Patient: sex M, age 46
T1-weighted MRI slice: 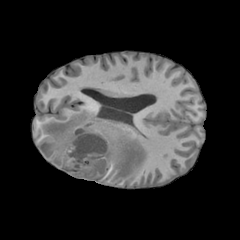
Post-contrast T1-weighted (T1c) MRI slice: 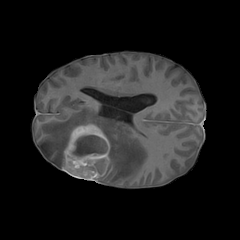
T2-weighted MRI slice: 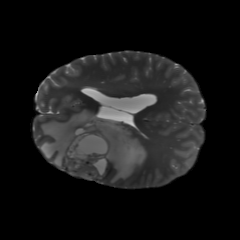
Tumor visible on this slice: yes
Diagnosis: Glioblastoma, IDH-wildtype
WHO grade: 4